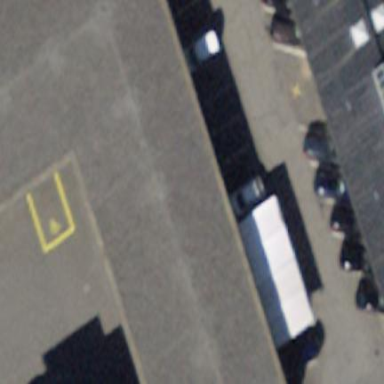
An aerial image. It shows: Industrial building.